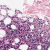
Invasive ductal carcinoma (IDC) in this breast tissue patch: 1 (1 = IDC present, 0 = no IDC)